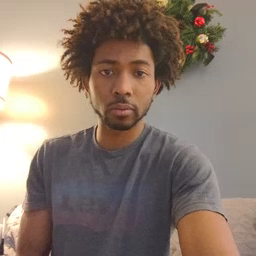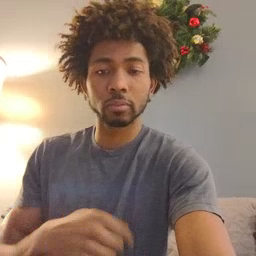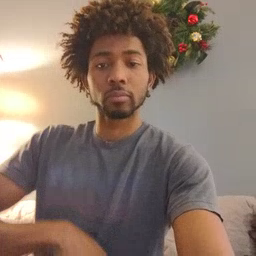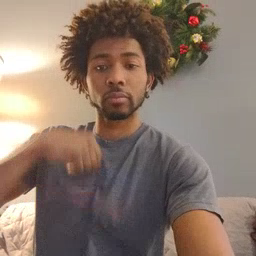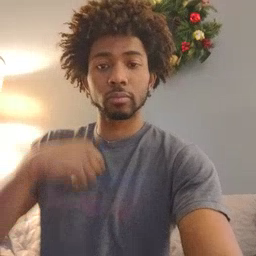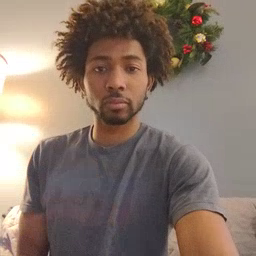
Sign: zipper